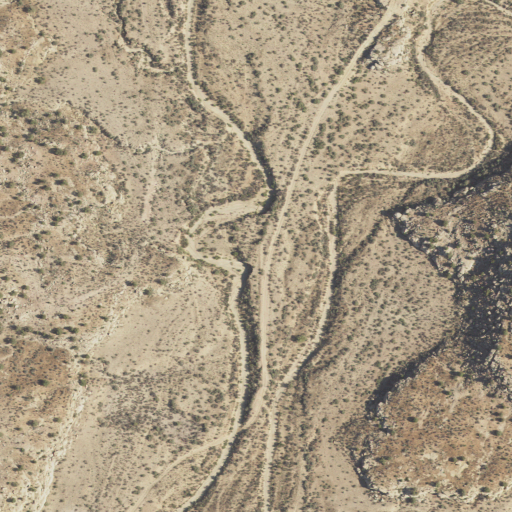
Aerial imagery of valley in Utah named Little Nancy Canyon containing only shrub